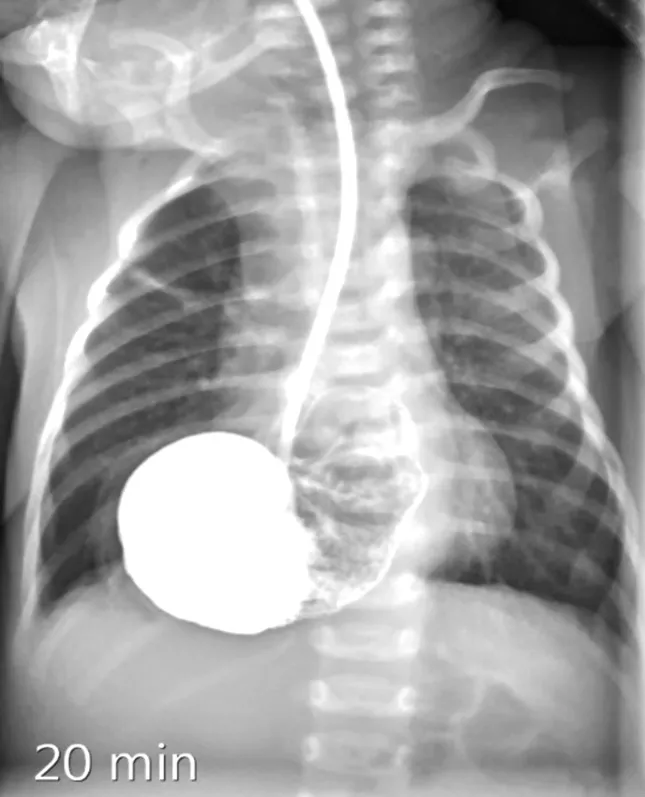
Upper gastrointestinal contrast study confirming the complete herniation of the stomach into the left thorax.
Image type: radiology (x_ray)